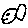
Label: fish